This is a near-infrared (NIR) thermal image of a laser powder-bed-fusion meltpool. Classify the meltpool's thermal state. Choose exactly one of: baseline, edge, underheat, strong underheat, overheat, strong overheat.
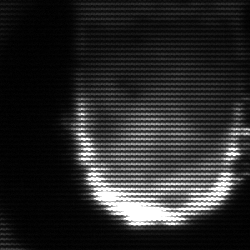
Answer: baseline